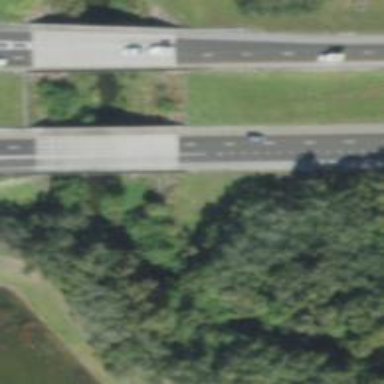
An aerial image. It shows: Bridge over motorway link with diamond junction.